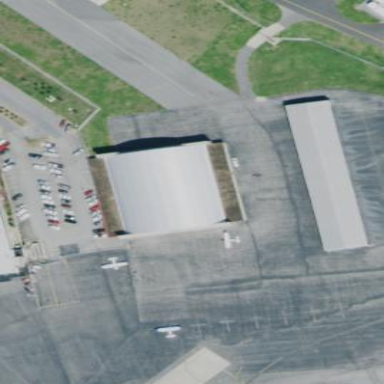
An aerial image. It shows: Hangar.